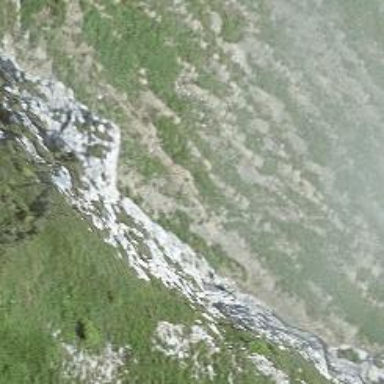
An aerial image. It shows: Cliff in nature.